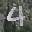
Label: 4